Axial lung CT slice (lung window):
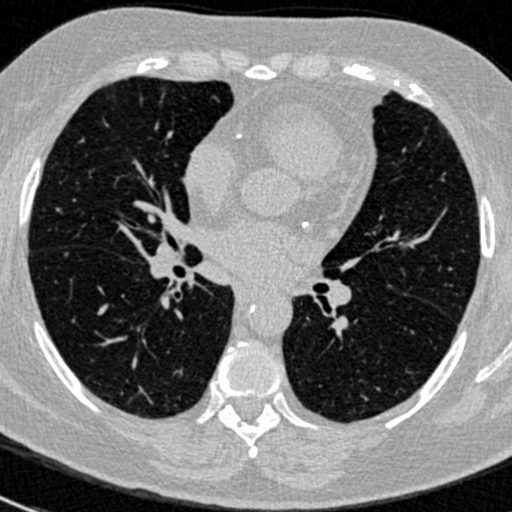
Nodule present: no